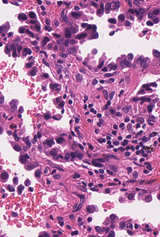
Tumor epithelial tissue: yes
Tumor-associated stroma tissue: yes
Normal tissue: no